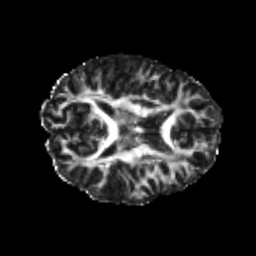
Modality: FA
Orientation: axial
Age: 22
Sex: female
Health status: healthy
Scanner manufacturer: philips
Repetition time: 7.389 s
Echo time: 0.08599 s